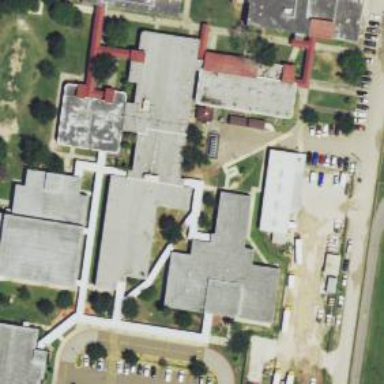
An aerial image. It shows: School building.